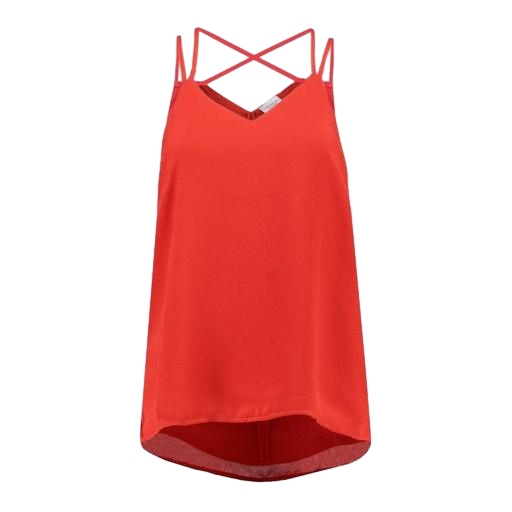
red crossback tank, red double strap v-back camisole, strappy top woth, white background